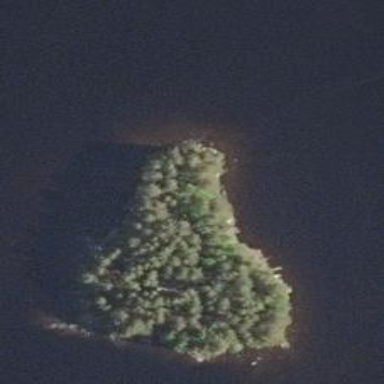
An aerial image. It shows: Islet.